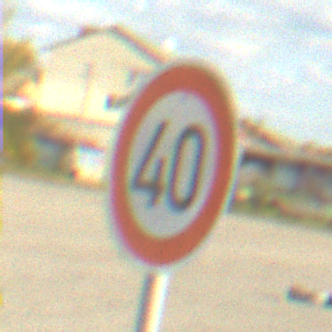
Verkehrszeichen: Geschwindigkeit40
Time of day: MorningAfternoon
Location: Outdoor (RoadRail)
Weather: PartlyCloudy
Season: NotSpecified
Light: Natural